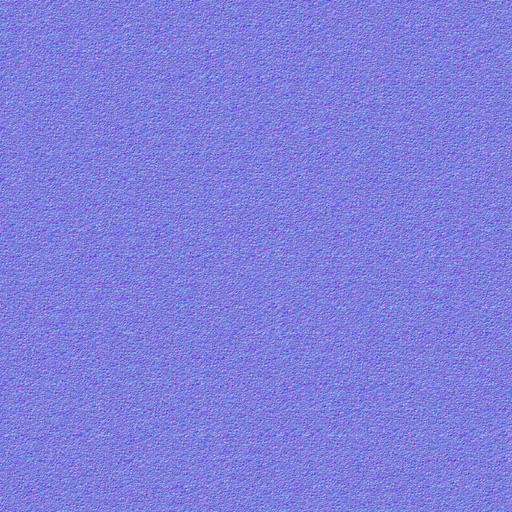
dirt dirty gravel ground large pebbles smooth stone